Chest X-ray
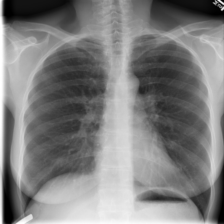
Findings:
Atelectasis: negative
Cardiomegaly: negative
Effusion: negative
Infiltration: negative
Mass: negative
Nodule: negative
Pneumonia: negative
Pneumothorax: negative
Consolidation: negative
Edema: negative
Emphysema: negative
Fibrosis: negative
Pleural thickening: negative
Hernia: negative